Question: I am trying to do a feasiblility test on google map in android.
<URL>
When using MapView we have to add
'''
<uses-library android:name="com.google.android.maps" />
'''
in androidmenifest.xml. But as far as i know, there are some devices that do not have this library embed. So the application could not even be installed in these devices.
<URL>
In V2 the map is supported by the sdk of extra/google_play_services. This approach is better but it still rely on the google play service. If i uninstall the service an alert message will appear like the following sreenshot.

And when i clicked the button, it crashed and throwed an exception.
> android.content.ActivityNotFoundException: No Activity found to handle
Intent { act=android.intent.action.VIEW
dat=<URL>
flg=0x80000 pkg=com.android.vending }
It is because that it cannot find google play, which also is uninstalled before the test, to handle the Intent. But the intent could be handled by brower without specifying pkg=com.android.vending.
So.. here is my question.
1. Is it possible to intercept and handle the above Intent by my own app? So i can pass it to brower.
2. If it is not possible, what is the best solution to develop android app with map. I know there are many android devices that do not have Google Map or Google Play installed, crash in use cannot be acceptable.
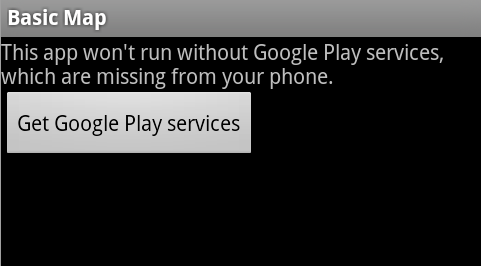
Answer: Actually, the problem relates to Gingerbread and older phones using the wrong URI if they don't already have the Play Store installed. This a safe assumption. Most out-of-the-box Gingerbread phones don't come with it, and Google updates don't necessarily install it. This is a known bug in Google Play services V2. See the discussion <URL>
A hack to get around it is discussed, but you'd need to intercept the button press to use it.